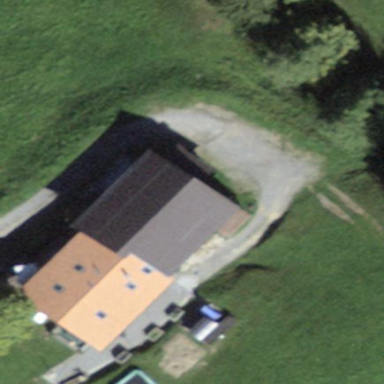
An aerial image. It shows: Barn.